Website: lowes
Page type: customer-info-address
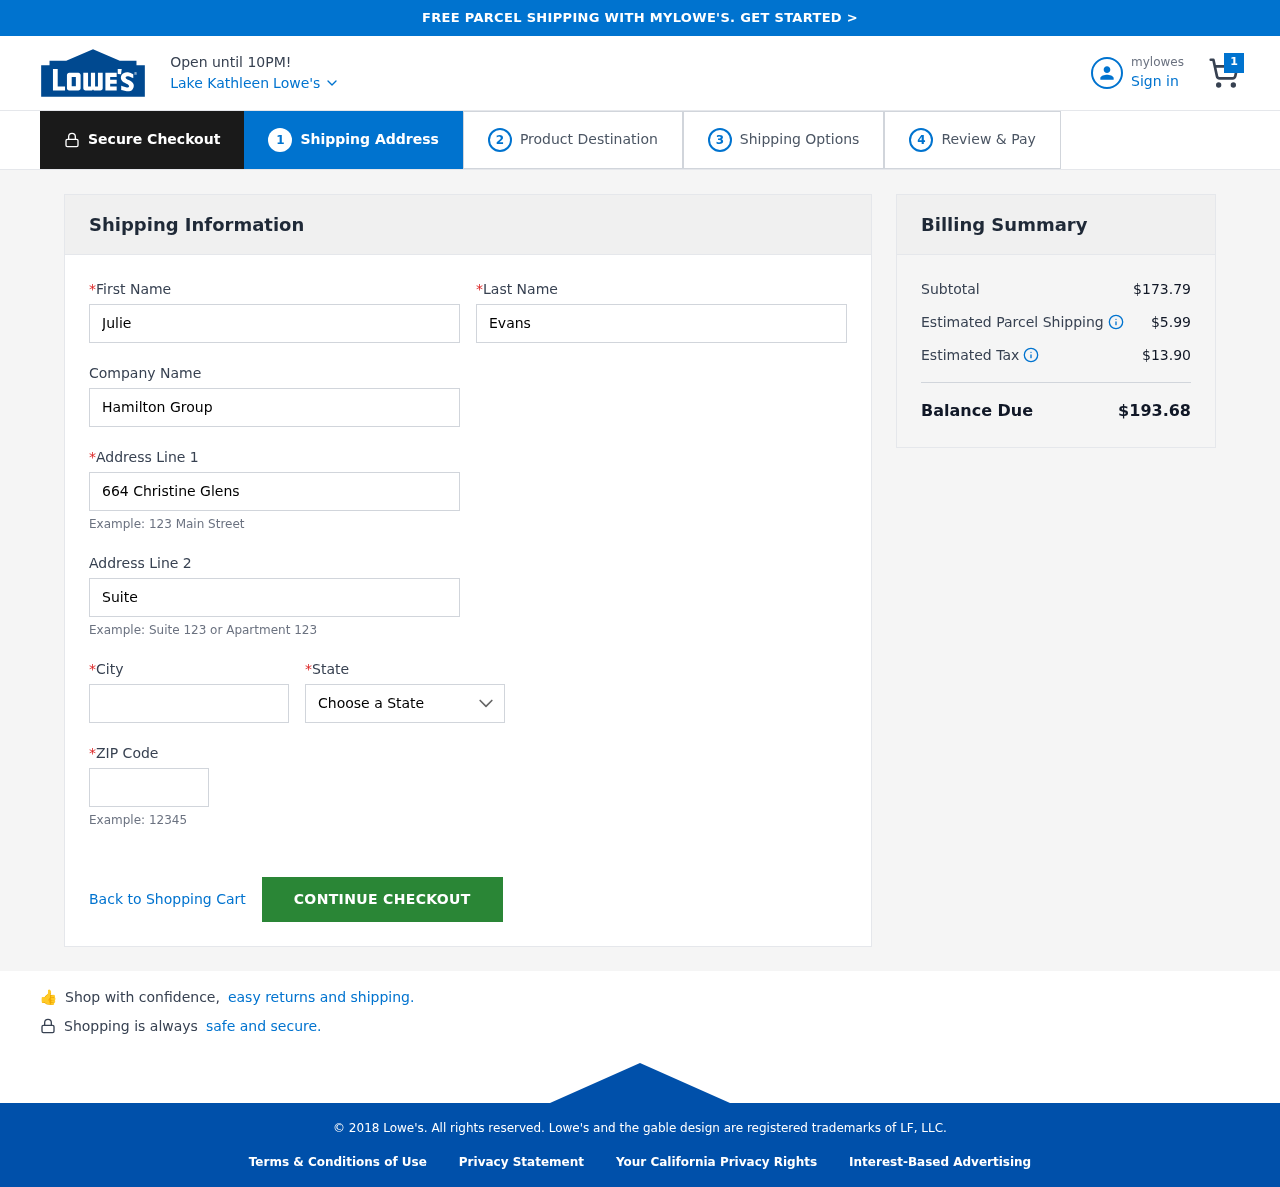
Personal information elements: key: PII_CITY
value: Lake Kathleen
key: PII_COMPANY
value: Hamilton Group
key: PII_FIRSTNAME
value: Julie
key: PII_LASTNAME
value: Evans
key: PII_POSTCODE
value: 03466
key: PII_STATE
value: Michigan
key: PII_STREET
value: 664 Christine Glens
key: PII_STREET2
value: Suite 682
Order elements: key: ORDER_NUM_ITEMS
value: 1
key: ORDER_SUBTOTAL
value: $173.79
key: ORDER_SHIPPING_COST
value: $5.99
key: ORDER_TAX
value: $13.90
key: ORDER_TOTAL
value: $193.68